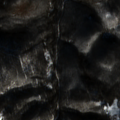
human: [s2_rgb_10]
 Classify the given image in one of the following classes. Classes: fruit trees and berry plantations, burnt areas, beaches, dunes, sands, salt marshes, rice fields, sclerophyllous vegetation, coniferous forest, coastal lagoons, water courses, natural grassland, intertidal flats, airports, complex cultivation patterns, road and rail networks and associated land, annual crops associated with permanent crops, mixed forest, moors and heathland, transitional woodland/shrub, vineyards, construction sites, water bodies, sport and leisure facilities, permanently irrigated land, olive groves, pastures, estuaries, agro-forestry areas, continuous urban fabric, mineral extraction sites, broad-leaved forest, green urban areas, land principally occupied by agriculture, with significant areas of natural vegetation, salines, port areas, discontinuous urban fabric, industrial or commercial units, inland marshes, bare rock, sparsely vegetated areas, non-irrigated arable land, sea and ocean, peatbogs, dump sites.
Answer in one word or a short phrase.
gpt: land principally occupied by agriculture, with significant areas of natural vegetation, broad-leaved forest